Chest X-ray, PA view. Patient: 57 years old, sex M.
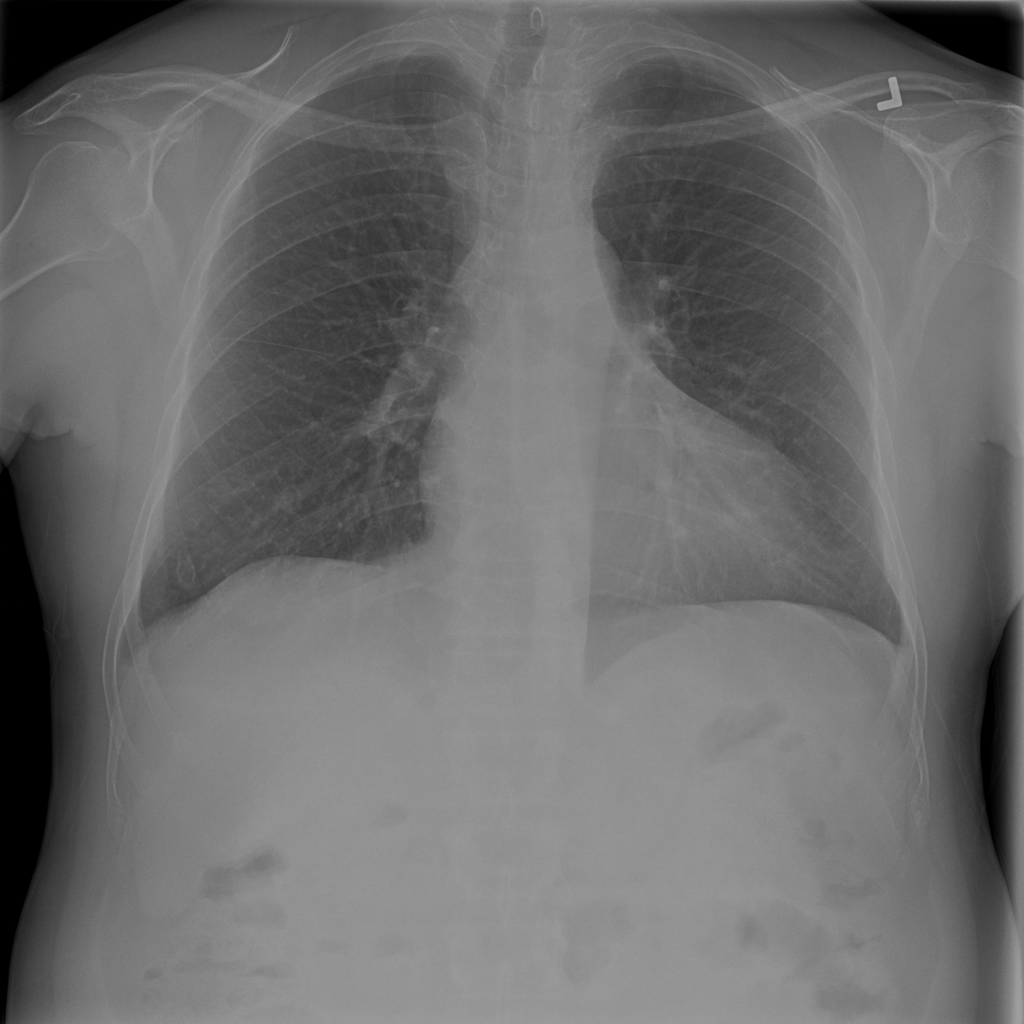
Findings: No Finding